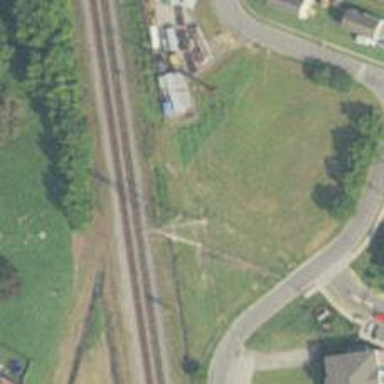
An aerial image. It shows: Abandoned spur railway.